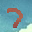
Label: 7